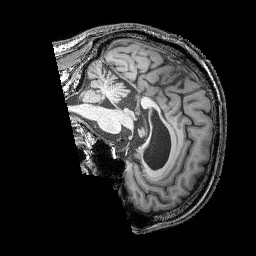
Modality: T1w
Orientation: sagittal
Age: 54
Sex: male
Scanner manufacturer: siemens
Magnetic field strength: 3 T
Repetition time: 2.25 s
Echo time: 0.00415 s